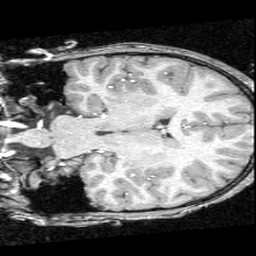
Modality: T1w
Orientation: coronal
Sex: male
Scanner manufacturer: ge
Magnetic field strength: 1.5 T
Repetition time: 21 s
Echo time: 0.008 s